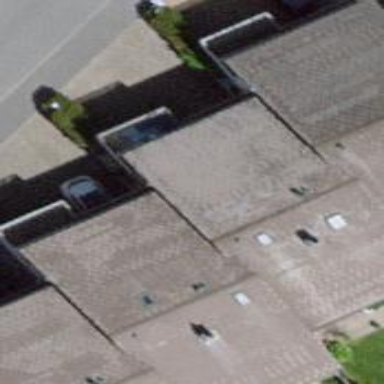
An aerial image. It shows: Terrace building with gabled roof oriented across.